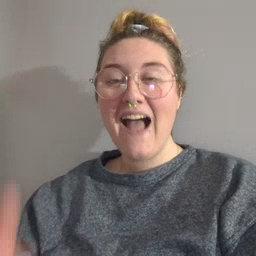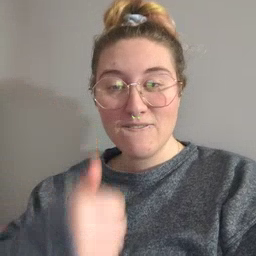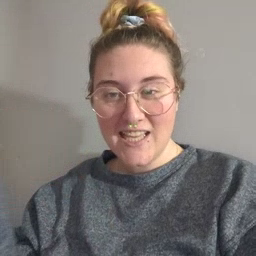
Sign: every